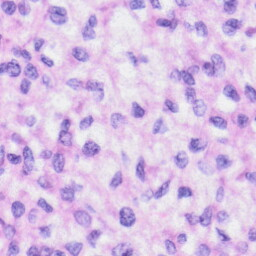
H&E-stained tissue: Liver